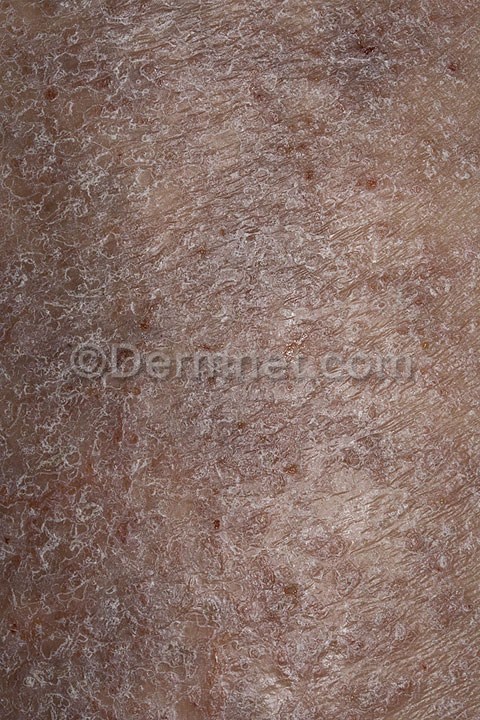
Disease: Eczema Photos